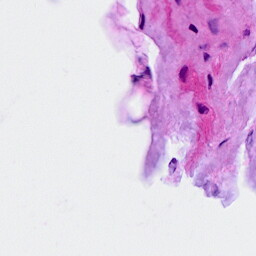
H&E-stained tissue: Breast